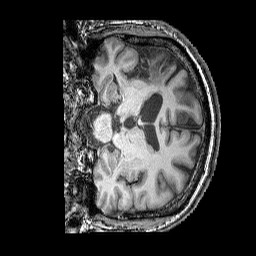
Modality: T1w
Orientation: coronal
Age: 41
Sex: male
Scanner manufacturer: siemens
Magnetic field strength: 3 T
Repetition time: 2.25 s
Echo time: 0.00411 s